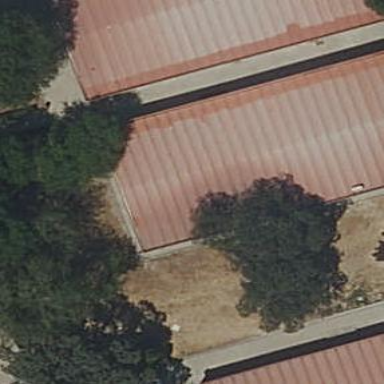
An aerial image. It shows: Animal shelter housed in building.